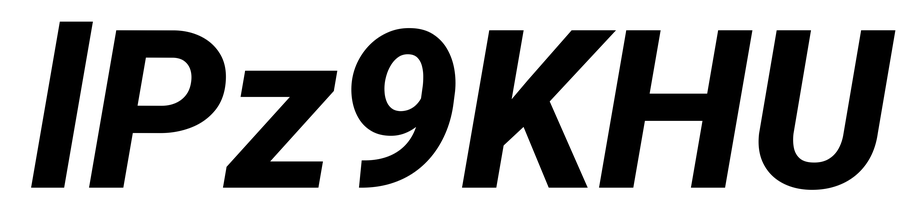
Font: Roboto-Italic_ExtraBold_Italic